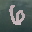
Label: 6